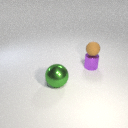
large green metal sphere to the left of small purple metal cylinder